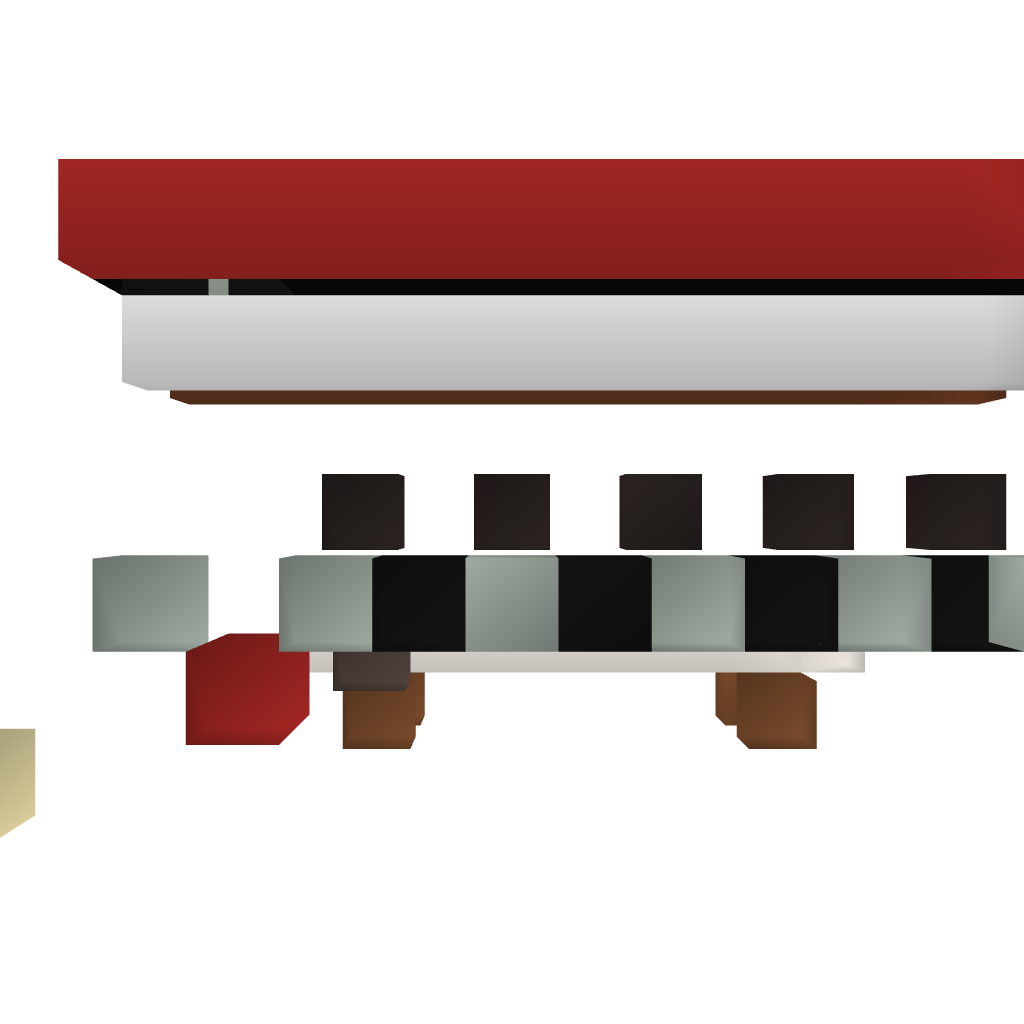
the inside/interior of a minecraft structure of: Semi Automatic Furnace